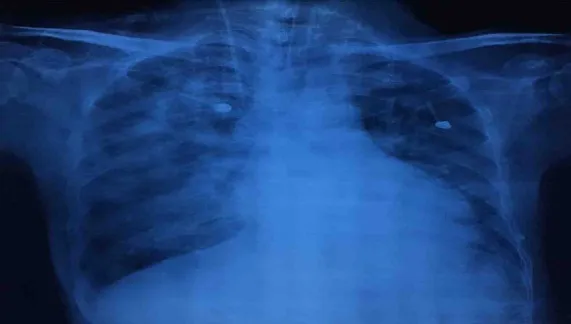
Chest X-ray showing bilateral pneumonia.
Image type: radiology (x_ray)